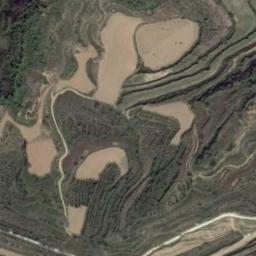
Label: terrace